Question: I have this ul menu:
'''
<ul id="superfish-1">
<li class="active-trail"><a href="#" class="sf-depth-1 active">Inicio</a></li>
<li class="trail"><a href="#" class="sf-depth-1">Quienes somos</a></li>
<li class="trail"><a href="#" class="sf-depth-1">Contacto</a></li>
</ul>
'''
and I need to align it horizontally.
I saw this <URL> but positioning the ul as 'postion:relative;' and setting 'left:50%' didn't make it.
I also found this <URL> but in my case I can't set the width manually because the menu load its content dinamically, then the width changes all the time.
This is what I need:
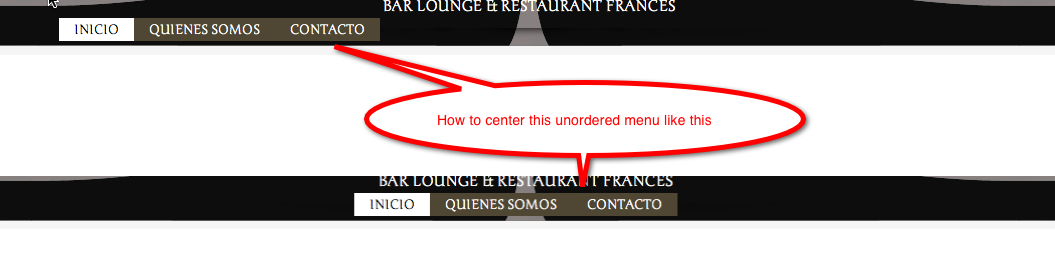
Answer: Write like this:
'''
#superfish-1{
text-align:center;
}
li{
display:inline-block;
*display:inline;/*For IE7*/
*zoom:1;/*For IE7*/
}
'''
Check this <URL>